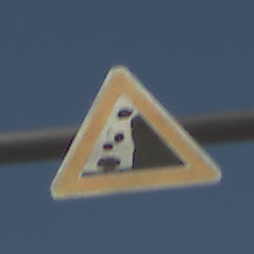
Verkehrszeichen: SteinschlagRechts
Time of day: MorningAfternoon
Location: Outdoor (Suburban)
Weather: Clear
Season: NotSpecified
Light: Natural